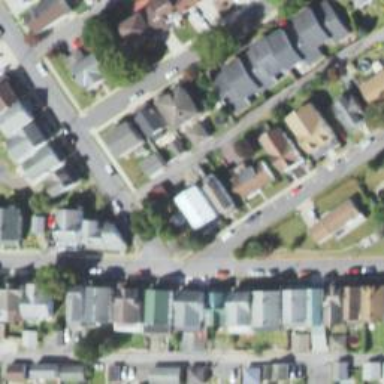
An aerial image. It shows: Alleyway designated as service road.